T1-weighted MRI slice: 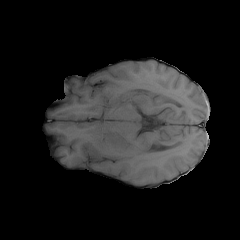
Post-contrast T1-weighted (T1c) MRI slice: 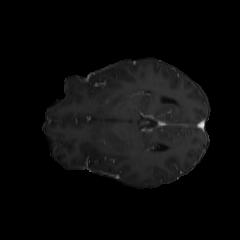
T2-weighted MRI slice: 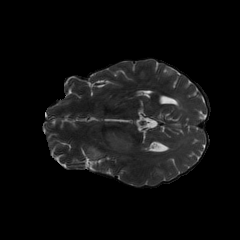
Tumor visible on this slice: yes